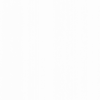
Label: dusty